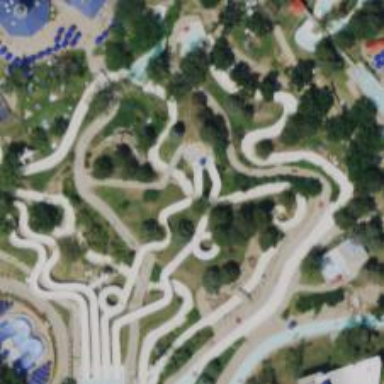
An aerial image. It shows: Water slide attraction.